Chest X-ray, PA view. Patient: 54 years old, sex F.
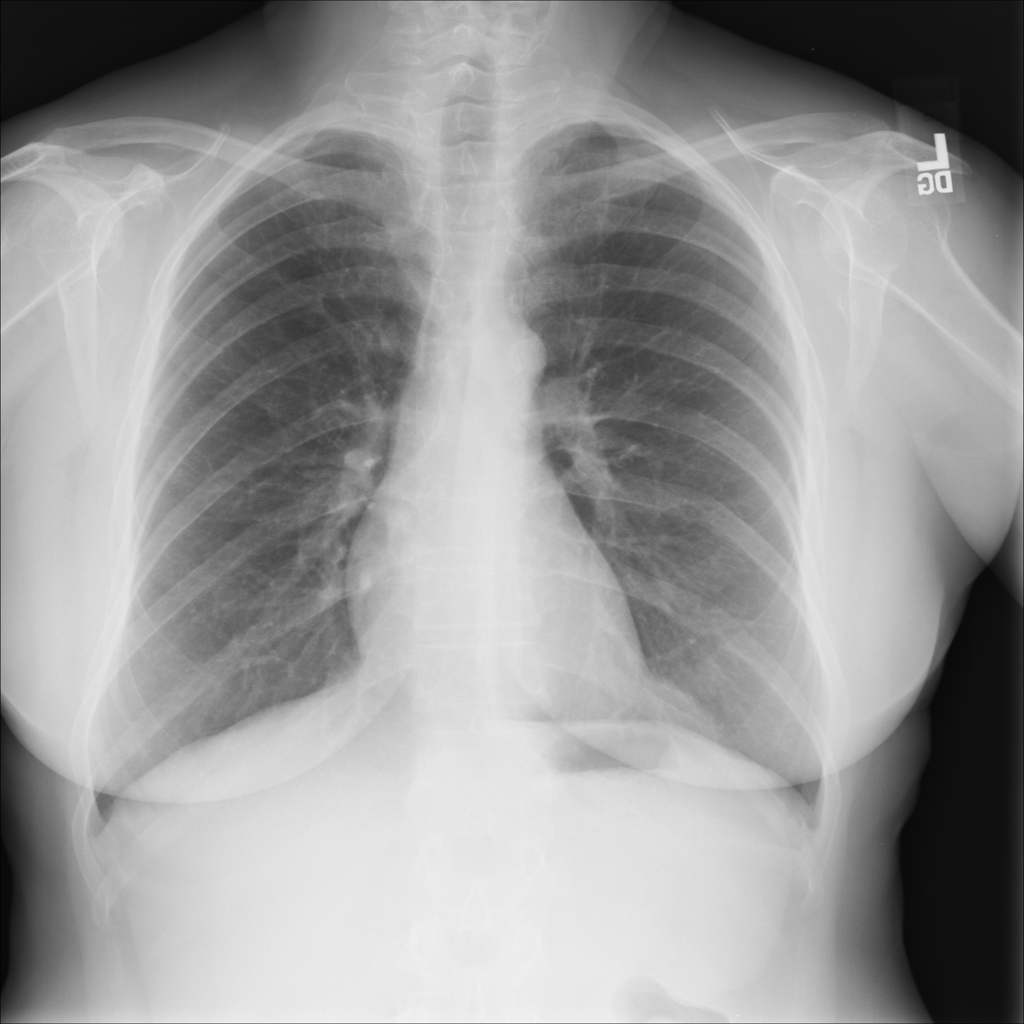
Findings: No Finding